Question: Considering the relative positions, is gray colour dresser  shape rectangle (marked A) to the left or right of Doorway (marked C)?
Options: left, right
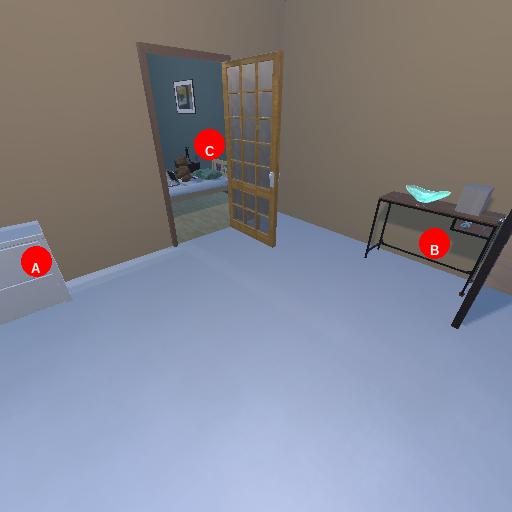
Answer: left